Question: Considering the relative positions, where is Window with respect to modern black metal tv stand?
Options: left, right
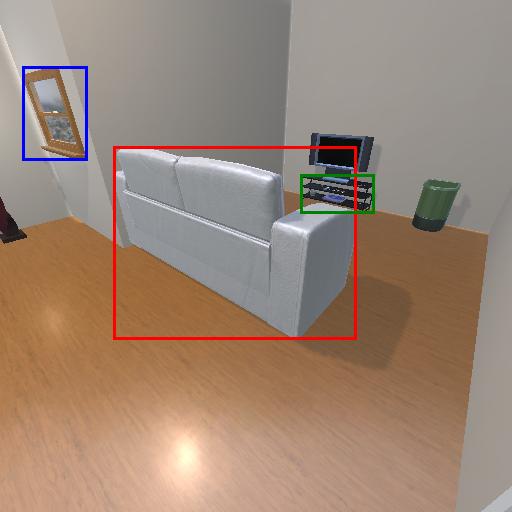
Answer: left